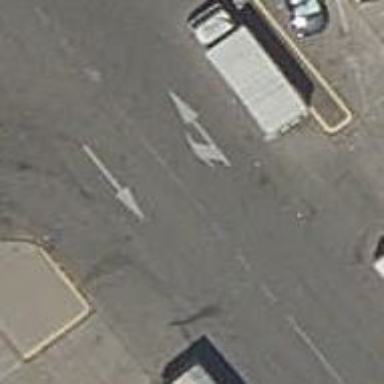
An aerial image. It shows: Road serving as parking aisle.